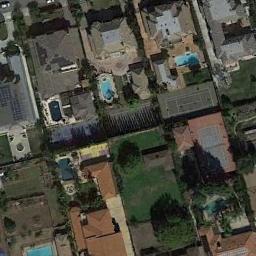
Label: tennis_court